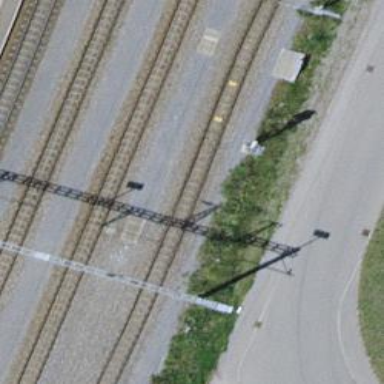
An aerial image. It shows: Railway signal.